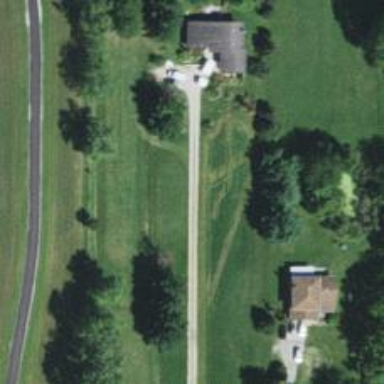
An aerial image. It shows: Driveway.